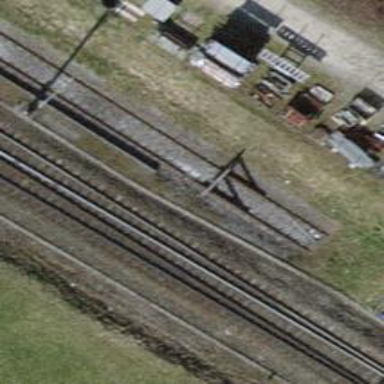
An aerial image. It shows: Railway buffer stop.